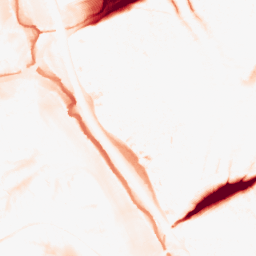
Category: morphological
Decomposition family: tophat
Decomposition parameters: size: 20
mode: black
Upsampling method: quadratic
Upsampling parameters: scale: 8
Upsampling scale: 8